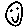
Label: smiley face